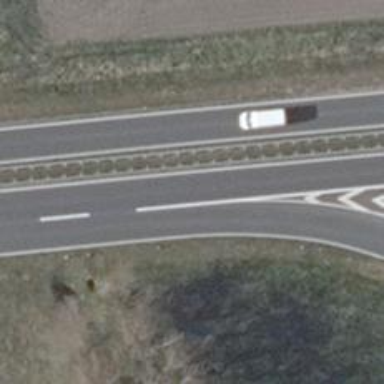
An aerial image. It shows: Motorway junction.